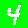
Digit: 4